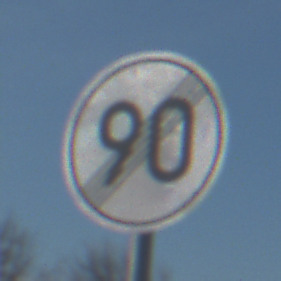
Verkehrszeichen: EndeGeschwindigkeit90
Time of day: MorningAfternoon
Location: Outdoor (Nature)
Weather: PartlyCloudy
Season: NotSpecified
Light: Natural